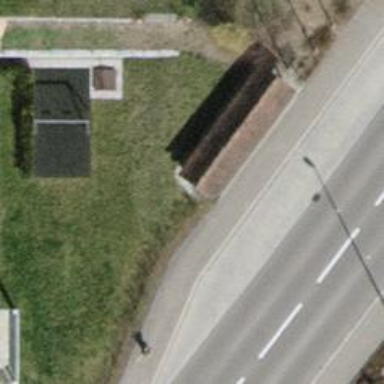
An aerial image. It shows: Brown bench.